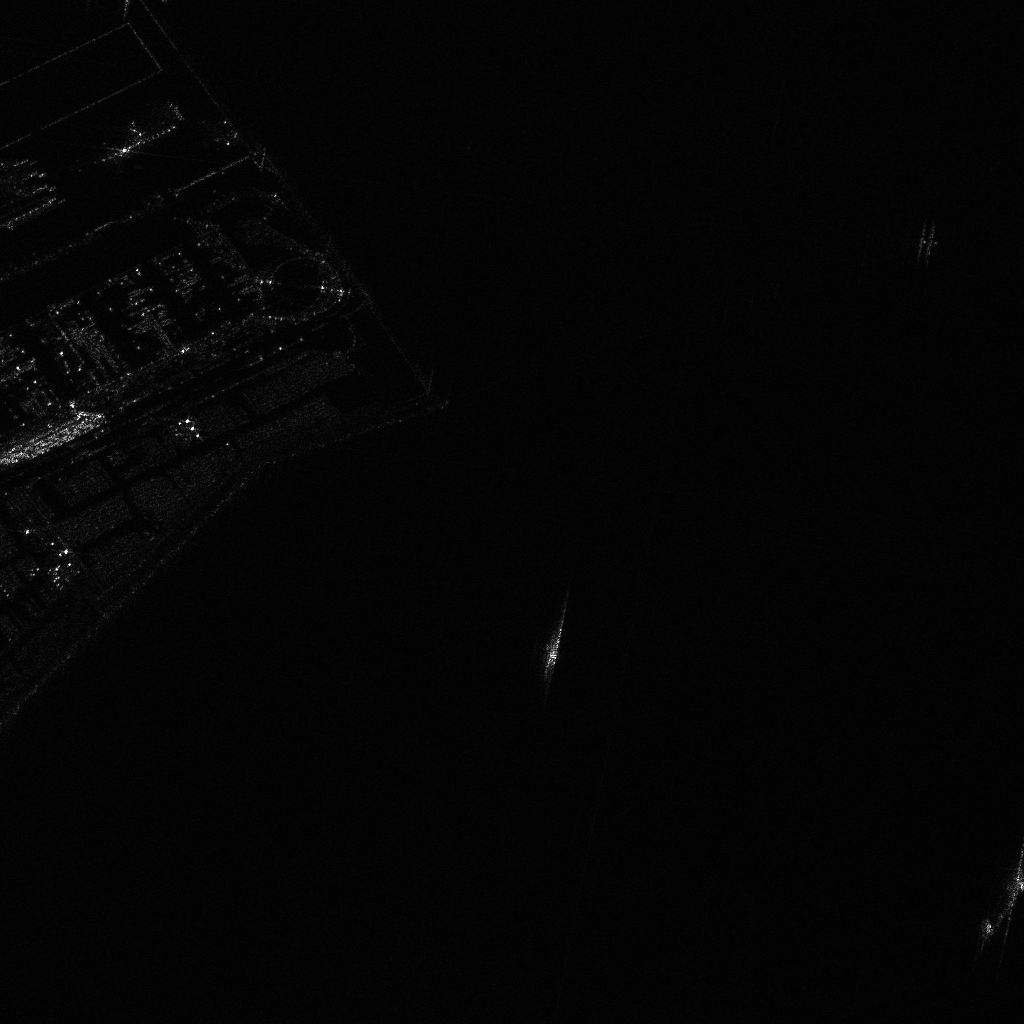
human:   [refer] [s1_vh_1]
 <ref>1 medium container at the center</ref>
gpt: <box>[[52, 60, 54, 67, 9]]</box>